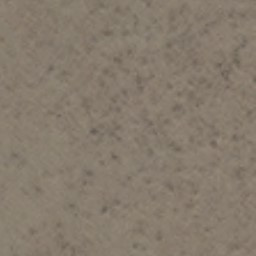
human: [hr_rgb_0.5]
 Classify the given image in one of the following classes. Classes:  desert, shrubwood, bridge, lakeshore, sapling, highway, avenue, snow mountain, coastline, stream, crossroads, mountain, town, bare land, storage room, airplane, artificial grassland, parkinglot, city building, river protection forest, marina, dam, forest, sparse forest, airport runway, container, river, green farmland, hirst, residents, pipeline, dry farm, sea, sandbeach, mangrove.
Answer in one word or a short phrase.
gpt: bare land